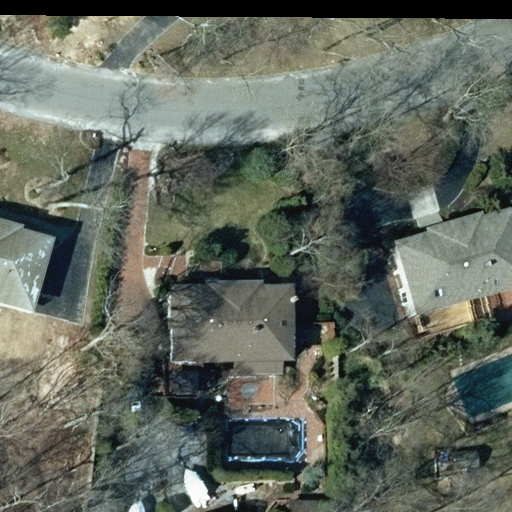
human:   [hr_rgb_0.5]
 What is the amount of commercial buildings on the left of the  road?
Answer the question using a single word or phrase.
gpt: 0

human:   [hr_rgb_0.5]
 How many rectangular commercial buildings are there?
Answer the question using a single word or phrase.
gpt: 0

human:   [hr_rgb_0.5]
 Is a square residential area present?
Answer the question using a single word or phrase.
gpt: no

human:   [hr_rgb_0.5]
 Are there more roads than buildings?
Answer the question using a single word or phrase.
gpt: no

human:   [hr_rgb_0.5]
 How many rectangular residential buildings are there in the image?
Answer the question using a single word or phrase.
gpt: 2

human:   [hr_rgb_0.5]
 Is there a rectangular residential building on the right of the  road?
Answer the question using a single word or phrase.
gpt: yes

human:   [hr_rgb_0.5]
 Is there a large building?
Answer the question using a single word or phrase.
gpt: yes

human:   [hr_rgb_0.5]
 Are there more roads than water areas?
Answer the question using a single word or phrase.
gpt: yes

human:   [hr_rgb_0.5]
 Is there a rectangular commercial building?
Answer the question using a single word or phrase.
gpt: no

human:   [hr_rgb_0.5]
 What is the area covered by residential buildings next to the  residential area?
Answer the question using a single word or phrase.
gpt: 876m2

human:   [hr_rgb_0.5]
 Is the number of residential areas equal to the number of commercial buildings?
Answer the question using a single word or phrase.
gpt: no

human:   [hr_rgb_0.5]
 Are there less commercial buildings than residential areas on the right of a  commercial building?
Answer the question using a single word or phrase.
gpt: no

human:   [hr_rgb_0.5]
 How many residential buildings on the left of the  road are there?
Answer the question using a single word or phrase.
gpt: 1

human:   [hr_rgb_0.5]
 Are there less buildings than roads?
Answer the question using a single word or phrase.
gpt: no

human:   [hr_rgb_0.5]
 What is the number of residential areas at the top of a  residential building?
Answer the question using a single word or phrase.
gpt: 0

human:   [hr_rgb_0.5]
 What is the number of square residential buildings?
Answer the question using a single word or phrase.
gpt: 0

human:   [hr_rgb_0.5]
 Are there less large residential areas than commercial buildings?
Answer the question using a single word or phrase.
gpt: no

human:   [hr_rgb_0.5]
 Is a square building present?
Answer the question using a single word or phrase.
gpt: no

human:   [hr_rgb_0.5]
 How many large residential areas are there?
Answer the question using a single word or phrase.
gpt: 1

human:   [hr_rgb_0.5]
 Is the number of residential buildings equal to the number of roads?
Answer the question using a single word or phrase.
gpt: no

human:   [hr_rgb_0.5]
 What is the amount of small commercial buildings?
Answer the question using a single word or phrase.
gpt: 0

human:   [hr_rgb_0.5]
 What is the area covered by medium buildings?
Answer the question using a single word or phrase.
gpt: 294m2

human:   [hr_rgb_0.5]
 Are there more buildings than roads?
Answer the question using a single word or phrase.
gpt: yes

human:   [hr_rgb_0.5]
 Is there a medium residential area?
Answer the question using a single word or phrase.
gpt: no

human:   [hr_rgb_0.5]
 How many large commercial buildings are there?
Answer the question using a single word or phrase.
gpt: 0

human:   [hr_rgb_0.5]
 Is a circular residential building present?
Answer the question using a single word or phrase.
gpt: no

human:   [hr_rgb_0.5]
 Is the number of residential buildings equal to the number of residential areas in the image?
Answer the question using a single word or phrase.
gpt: no

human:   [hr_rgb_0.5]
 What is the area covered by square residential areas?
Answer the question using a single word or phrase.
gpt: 0m2

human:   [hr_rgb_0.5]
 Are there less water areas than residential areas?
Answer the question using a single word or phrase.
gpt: yes

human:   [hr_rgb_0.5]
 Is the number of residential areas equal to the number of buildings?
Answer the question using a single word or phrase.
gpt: no

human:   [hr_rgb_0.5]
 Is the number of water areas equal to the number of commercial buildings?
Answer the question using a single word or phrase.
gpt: yes

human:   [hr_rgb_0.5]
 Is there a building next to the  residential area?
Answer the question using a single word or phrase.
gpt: yes

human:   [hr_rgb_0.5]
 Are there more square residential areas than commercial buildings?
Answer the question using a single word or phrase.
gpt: no

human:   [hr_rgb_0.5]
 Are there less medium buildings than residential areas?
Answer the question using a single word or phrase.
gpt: no

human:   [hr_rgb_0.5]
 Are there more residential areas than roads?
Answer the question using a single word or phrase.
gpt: no

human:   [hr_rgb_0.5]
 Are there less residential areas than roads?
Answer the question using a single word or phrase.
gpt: no

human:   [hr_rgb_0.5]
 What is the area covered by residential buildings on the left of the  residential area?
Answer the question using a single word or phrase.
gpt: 0m2